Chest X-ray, PA view. Patient: 43 years old, sex F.
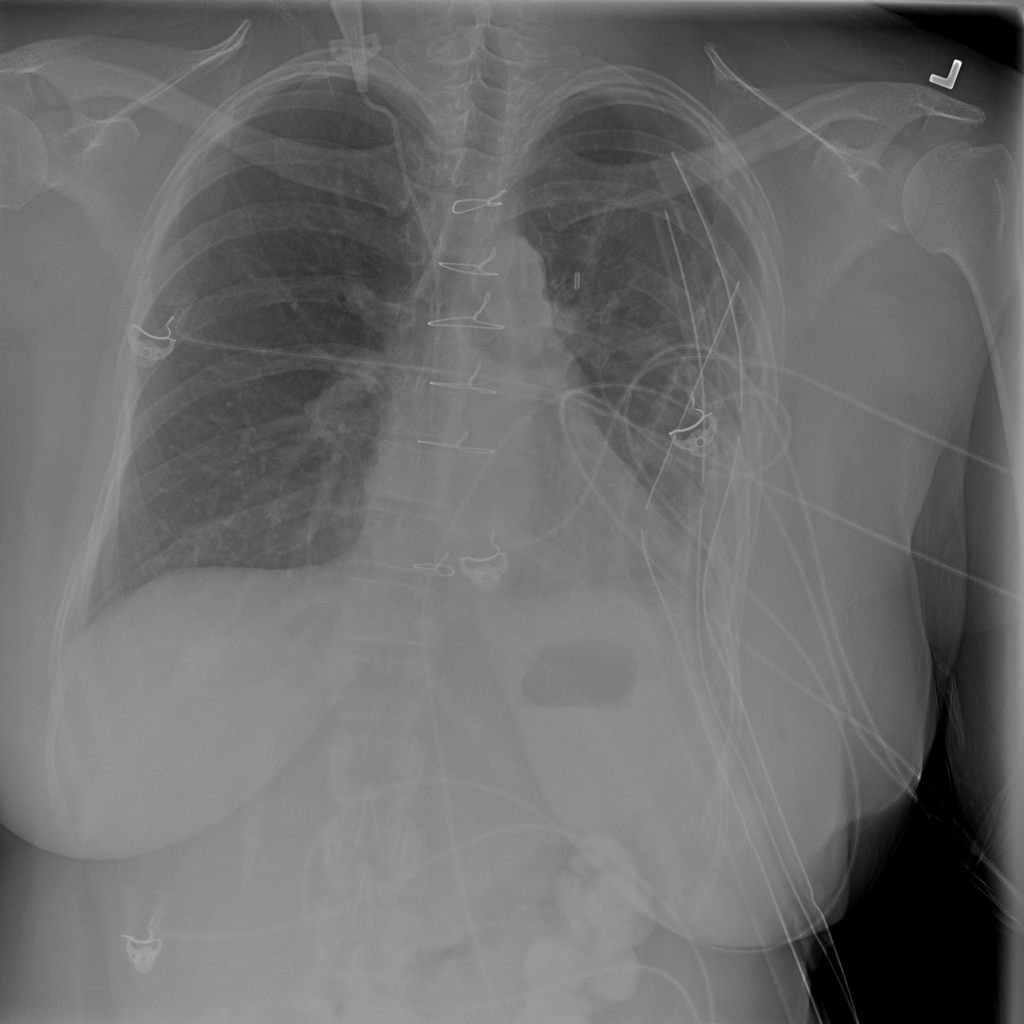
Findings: No Finding